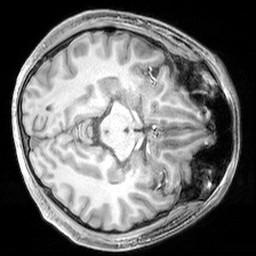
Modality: T1w
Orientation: axial
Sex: male
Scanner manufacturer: siemens
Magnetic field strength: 3 T
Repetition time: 2.3 s
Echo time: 0.00226 s